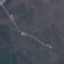
Land use / land cover: HerbaceousVegetation